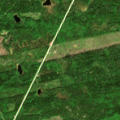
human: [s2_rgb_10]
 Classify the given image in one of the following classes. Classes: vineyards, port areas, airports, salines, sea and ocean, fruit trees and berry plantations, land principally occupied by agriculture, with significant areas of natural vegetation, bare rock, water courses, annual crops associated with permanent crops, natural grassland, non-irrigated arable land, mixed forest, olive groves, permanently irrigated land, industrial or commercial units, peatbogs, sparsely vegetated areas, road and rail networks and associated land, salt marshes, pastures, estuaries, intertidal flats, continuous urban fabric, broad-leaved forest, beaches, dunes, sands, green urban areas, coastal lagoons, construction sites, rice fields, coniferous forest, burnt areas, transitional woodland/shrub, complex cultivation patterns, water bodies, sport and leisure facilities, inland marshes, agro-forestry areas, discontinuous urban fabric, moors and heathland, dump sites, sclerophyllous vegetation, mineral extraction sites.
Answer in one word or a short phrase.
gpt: mixed forest